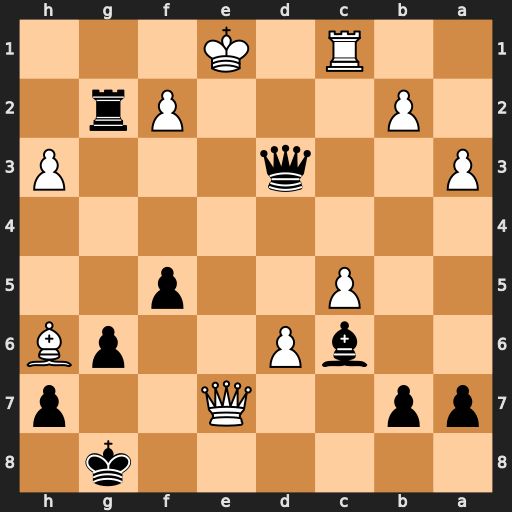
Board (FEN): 6k1/pp2Q2p/2bP2pB/2P2p2/8/P2q3P/1P3Pr1/2R1K3
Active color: b
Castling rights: -
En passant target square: -
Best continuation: Rg1#